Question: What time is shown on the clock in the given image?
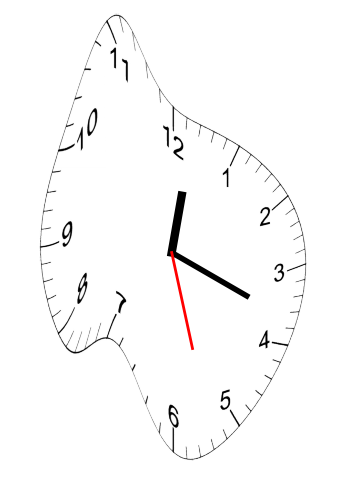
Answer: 12:18:27